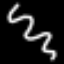
Label: squiggle